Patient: sex M, age 75
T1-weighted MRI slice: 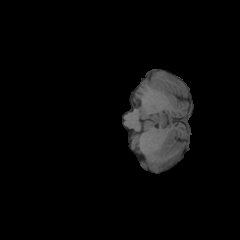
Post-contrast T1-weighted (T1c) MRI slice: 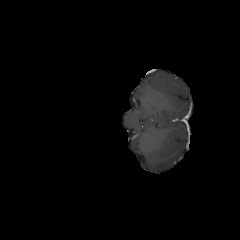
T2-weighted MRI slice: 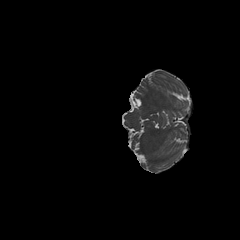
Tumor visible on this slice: no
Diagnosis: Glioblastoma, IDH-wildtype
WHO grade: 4